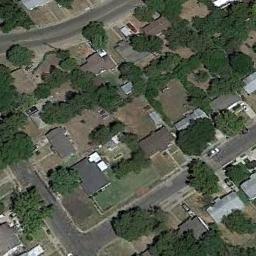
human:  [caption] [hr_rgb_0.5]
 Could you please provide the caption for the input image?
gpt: There is a green belt next to a medium sized house .

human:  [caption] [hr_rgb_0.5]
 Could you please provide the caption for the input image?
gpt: There are many buildings of different shapes and sizes in medium residential area .

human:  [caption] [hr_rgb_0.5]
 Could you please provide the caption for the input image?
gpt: The medium residential area has some neatly arranged houses and some trees are among these houses .

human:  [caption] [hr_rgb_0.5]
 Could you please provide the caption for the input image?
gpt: The medium residential is on the grass next to some trees and road .

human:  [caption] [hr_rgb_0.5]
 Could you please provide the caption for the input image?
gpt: There are many green trees and some buildings on the medium residential area .